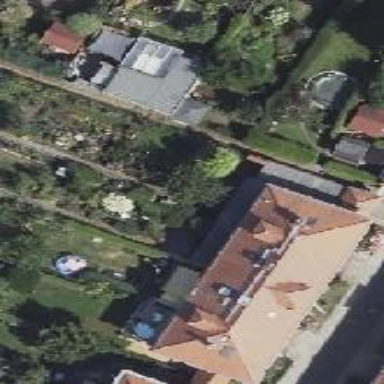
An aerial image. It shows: Terrace building with hipped roof.